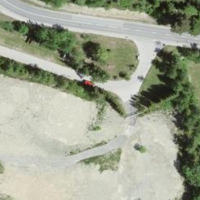
EUNIS habitat code: 54
Species observed at this site:
Periparus ater